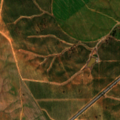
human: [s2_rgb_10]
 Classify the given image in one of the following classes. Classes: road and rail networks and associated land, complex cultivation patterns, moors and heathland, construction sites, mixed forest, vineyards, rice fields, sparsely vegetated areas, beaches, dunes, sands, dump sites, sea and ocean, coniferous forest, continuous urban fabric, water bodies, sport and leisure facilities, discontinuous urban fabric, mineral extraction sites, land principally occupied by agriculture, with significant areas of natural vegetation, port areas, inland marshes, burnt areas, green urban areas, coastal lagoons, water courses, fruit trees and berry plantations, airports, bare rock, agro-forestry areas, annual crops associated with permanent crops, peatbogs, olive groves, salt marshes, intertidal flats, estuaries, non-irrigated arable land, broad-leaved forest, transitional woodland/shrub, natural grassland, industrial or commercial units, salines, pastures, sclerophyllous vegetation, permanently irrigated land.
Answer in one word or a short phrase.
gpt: non-irrigated arable land, permanently irrigated land, olive groves